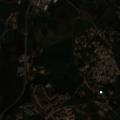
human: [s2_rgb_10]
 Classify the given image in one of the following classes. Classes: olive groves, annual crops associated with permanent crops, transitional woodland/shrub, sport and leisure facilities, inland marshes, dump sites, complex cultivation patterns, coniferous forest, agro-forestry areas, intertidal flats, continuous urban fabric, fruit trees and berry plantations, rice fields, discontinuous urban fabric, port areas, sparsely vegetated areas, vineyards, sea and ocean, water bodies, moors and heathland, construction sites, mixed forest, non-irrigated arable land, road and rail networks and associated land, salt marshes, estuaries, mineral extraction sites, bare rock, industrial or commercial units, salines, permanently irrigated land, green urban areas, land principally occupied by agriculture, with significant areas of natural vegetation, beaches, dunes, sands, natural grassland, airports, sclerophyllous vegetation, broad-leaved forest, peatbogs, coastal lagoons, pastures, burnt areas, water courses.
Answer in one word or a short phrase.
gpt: discontinuous urban fabric, industrial or commercial units, annual crops associated with permanent crops, complex cultivation patterns, land principally occupied by agriculture, with significant areas of natural vegetation, salt marshes